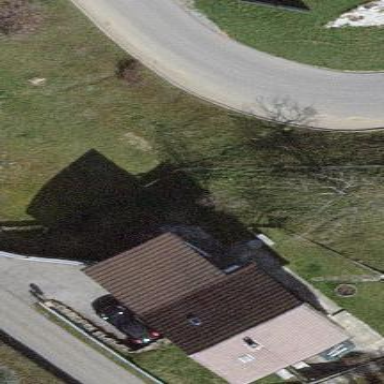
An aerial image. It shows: Simple house.